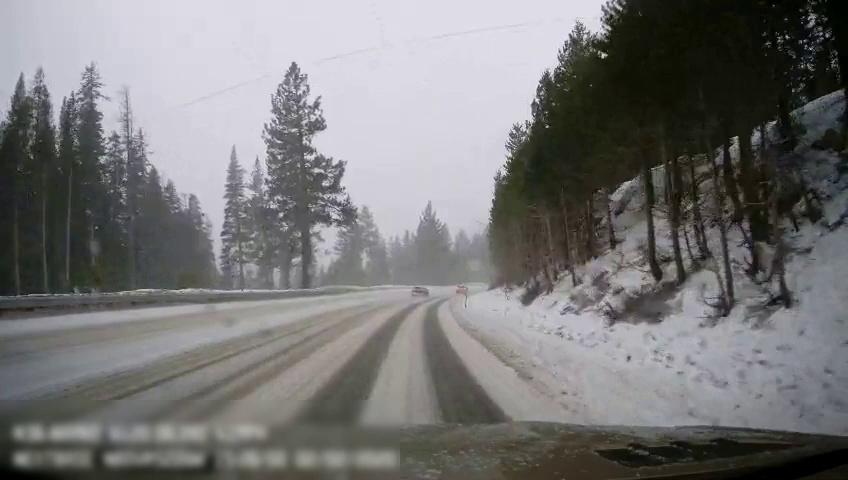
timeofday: Day
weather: Snowy
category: Drivable Space
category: Vehicles | Car
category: Vehicles | SUV